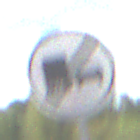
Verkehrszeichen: EndeUeberholverbotKraftfahrzeuge
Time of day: Midday
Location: Outdoor (Nature)
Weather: PartlyCloudy
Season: NotSpecified
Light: Natural